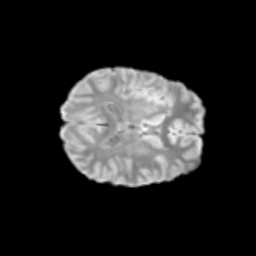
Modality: T2w
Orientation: axial
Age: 12
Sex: female
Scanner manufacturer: siemens
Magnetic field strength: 3 T
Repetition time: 3.8 s
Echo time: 0.07 s